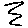
Label: zigzag